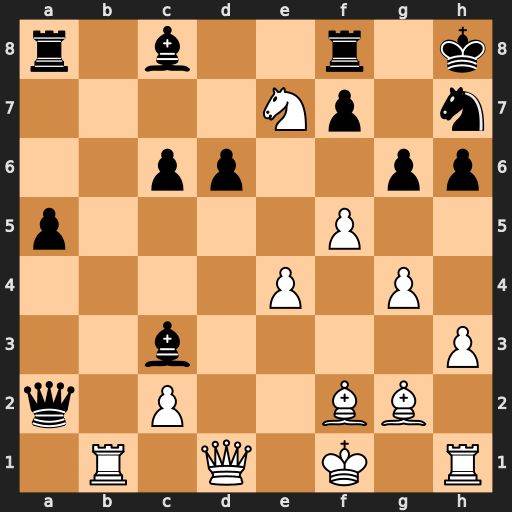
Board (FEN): r1b2r1k/4Np1n/2pp2pp/p4P2/4P1P1/2b4P/q1P2BB1/1R1Q1K1R
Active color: w
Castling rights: -
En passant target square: -
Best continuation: Bd4+ Bxd4 Qxd4+